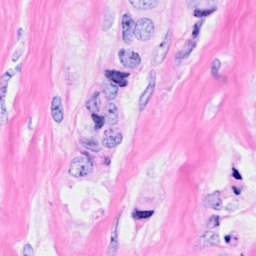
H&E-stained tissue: Breast